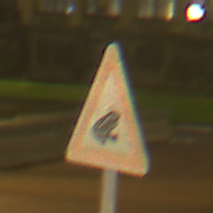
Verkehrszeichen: AmphibienwanderungLinks
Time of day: Night
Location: Outdoor (Urban)
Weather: Overcast
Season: NotSpecified
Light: Artificial